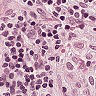
Metastatic tissue present: no